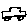
Label: car